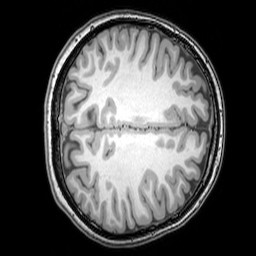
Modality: T1w
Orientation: axial
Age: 20
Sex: female
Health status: healthy
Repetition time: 0.081 s
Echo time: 0.037 s